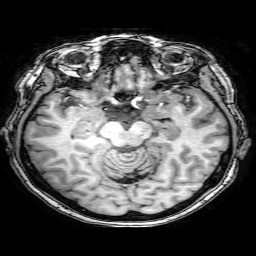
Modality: T1w
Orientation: coronal
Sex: female
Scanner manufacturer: philips
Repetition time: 0.008093 s
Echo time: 0.0037 s